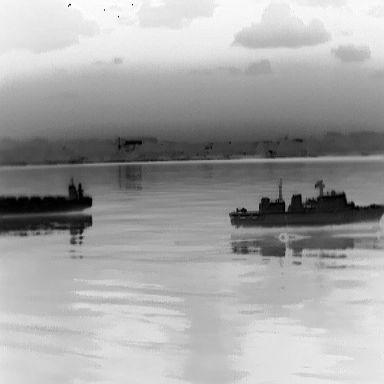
There are two objects shown in the infrared image, including a warship, and a liner.